Question: '''
import pyreadstat
df, meta = pyreadstat.read_sas7bdat('c:/ae.sas7bdat')
print(meta.original_variable_types)
'''
This code prints the values as following
'''
{
"TRIAL_NAME":"$",
"SITEMNEMONIC":"$",
"PATIENTNUMBER":"$",
"VISITID":"BEST",
"VISITREFNAME":"$",
"SEQ":"BEST",
"PANELNAME":"$",
"STATUS":"DND",
"COMPDT":"$",
"COMPTM":"$",
"SPECID":"$"
}
'''
From SAS documentation I understood that '$' represents character and 'BEST' represents Numeric. But what are other types then? When I opened my file in SAS viewer I can see type as character and Numeric. How can I retrieve that? Attaching the image of meta information from SAS viewer. I want to retrieve that 'type'

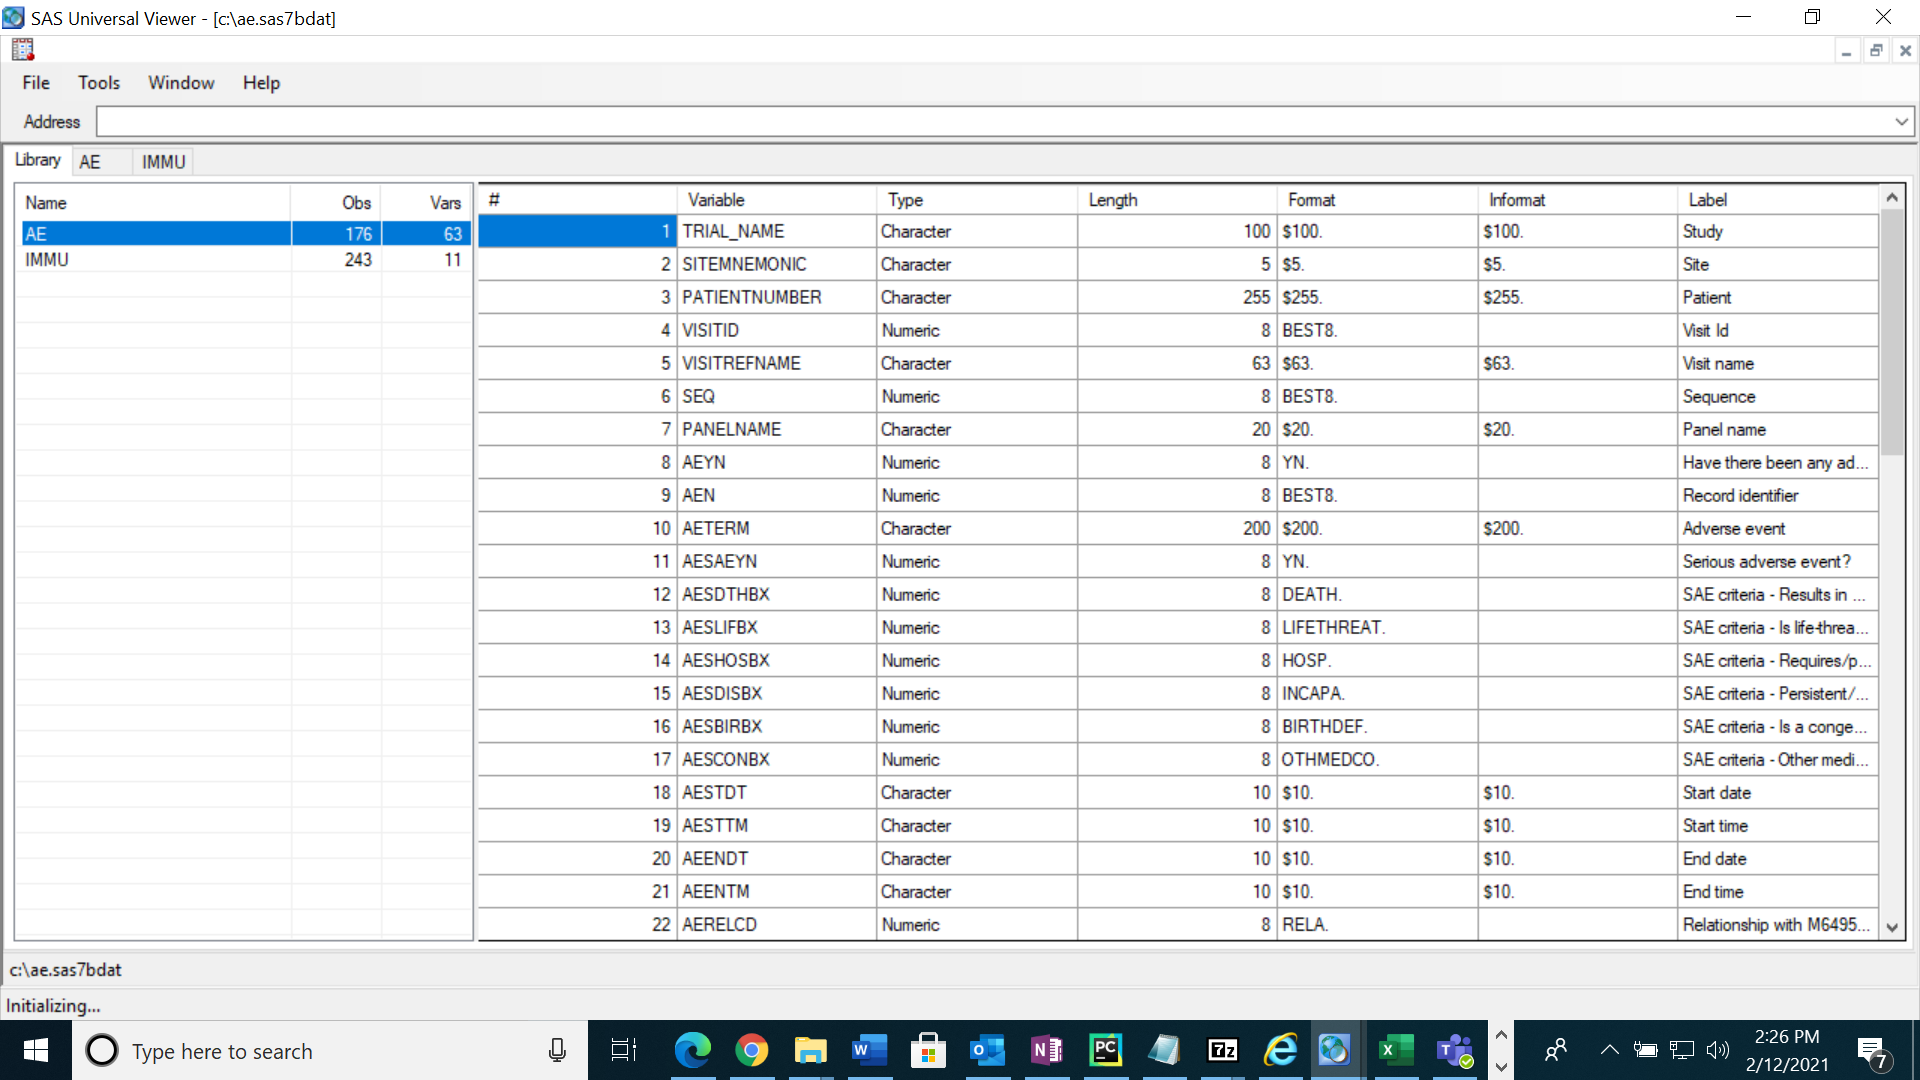
Answer: If you only need type, then it is easy: in pyreadstat if $ then it is charachter, if not, it is numeric.
What you are seeing in pyreadstat is what you have in the format column of SAS without the variable width (which is stored separately in pyreadstat in meta.variable_display_width). You will observe in your screenshot that all character variables have a format that starts with $ , the number that comes next is the variable width.
SAS has only two types: charachter and number, therefore if not a character it is a number. The format tells SAS how to display the variable. For characters it is just display the charachter ($) with cerain width, as there are no more alternatives. Numbers can be displayed in different ways, things like BEST, but also as DATE if they represent the number of days since Jan 1st 1960, as DATETIME if they represent the number of seconds since Jan 1st 1960, etc.
In case formats are missing, you can check if the data in a column is a string, in which case the type in SAS was character. Anything else was numeric:
'''
import pyreadstat
df, meta = pyreadstat.read_xport('file.xpt')
dtypes = zip(list(df.columns), list(df.dtypes))
sas_types = dict()
for colname, coltype in dtypes:
if coltype == object:
nonan = df[colname].dropna()
if not nonan.empty:
if type(nonan[0]) == str:
sas_types[colname] = 'character'
else:
sas_types[colname] = 'numeric'
else:
sas_types[colname] = '?'
else:
sas_types[colname] = 'numeric'
'''
EDIT:
In pyreadstat version 1.1.0 you have now meta.readstat_variable_types. This is a dictionary with variable name as key, while the value is the binary type Readstat extracted from the file. In the case of SAS and SPSS you may get either 'string' (character) or 'double' (numeric). In Stata you may also get 'int8', 'int32' and float.